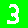
Digit: 3